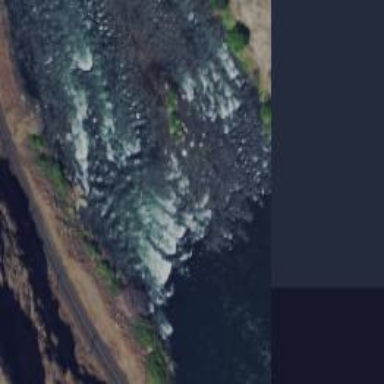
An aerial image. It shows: Rapids in the waterway.